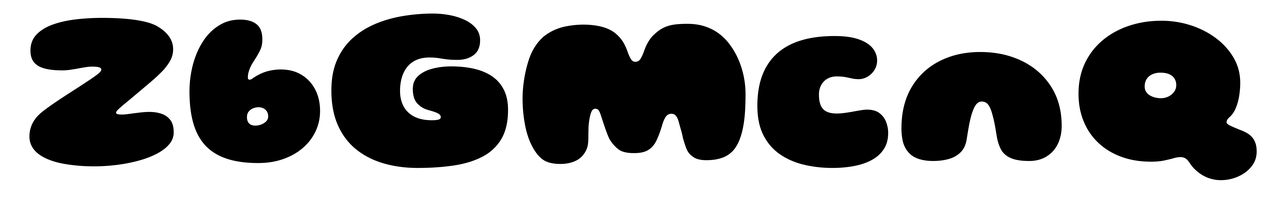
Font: Gluten_Black